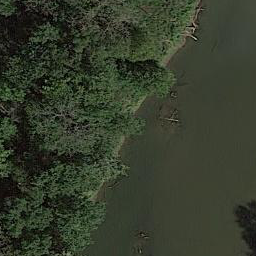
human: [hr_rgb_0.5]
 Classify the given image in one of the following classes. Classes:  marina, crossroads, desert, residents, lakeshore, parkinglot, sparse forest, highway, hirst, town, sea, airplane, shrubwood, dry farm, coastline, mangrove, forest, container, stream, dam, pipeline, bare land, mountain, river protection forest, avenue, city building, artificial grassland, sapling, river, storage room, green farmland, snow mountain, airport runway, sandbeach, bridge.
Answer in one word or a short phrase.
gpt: river protection forest